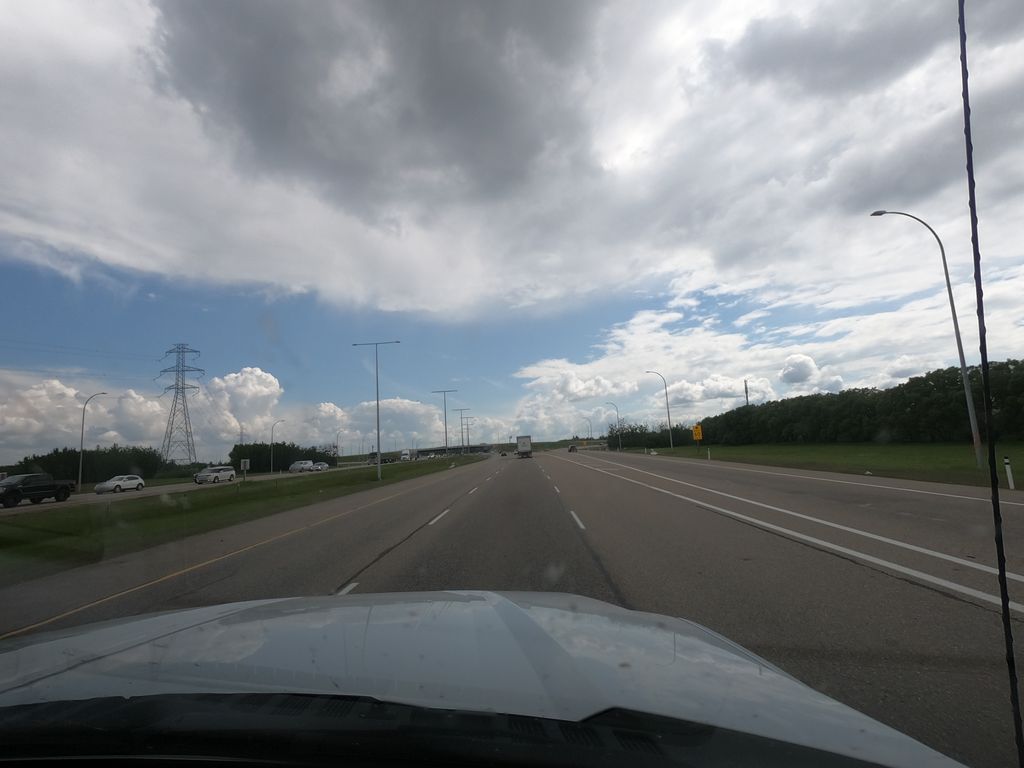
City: edmonton